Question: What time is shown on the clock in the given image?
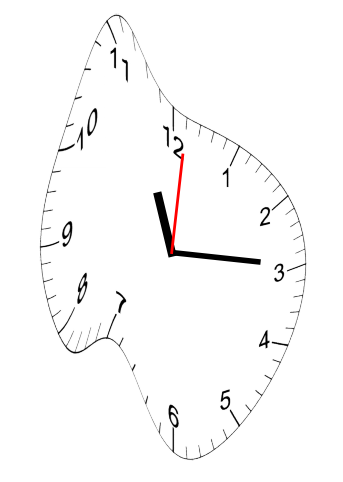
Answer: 11:15:01